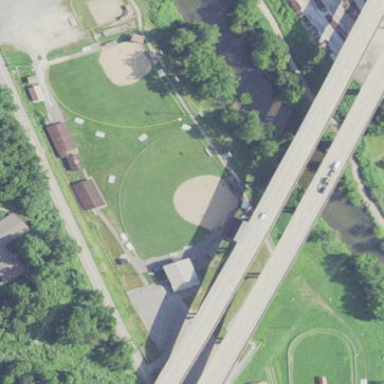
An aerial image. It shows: Baseball pitch for leisure and sports activities.